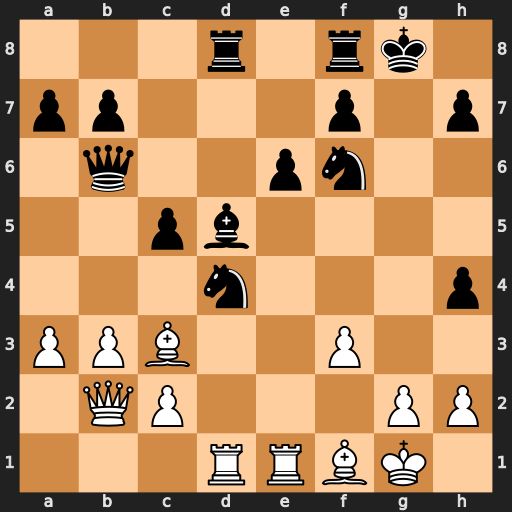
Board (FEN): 3r1rk1/pp3p1p/1q2pn2/2pb4/3n3p/PPB2P2/1QP3PP/3RRBK1
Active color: w
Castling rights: -
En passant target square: -
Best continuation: Rxd4 cxd4 Bxd4